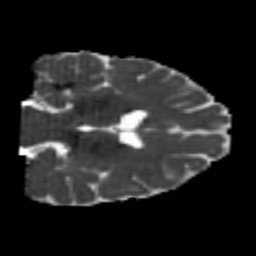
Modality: MD
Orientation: coronal
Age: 21
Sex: female
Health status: healthy
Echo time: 0.074 s